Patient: sex F, age 68
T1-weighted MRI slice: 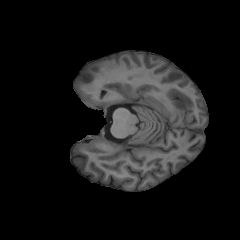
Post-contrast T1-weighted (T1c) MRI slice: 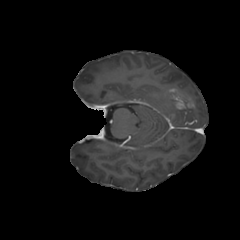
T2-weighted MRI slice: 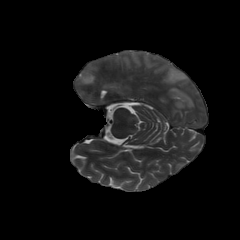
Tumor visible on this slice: yes
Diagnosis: Glioblastoma, IDH-wildtype
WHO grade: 4